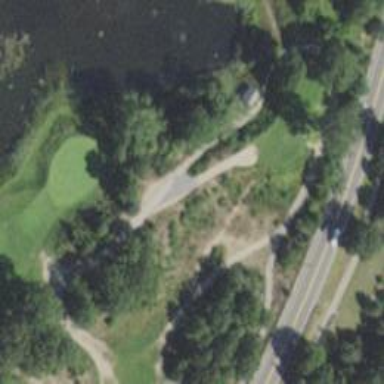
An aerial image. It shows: Path for both roads and golfers.